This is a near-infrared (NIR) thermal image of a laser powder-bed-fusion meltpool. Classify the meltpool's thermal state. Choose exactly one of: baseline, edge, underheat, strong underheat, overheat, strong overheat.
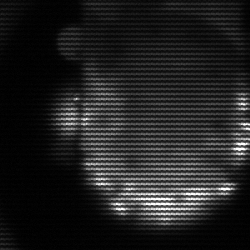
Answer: baseline